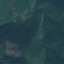
Label: Forest